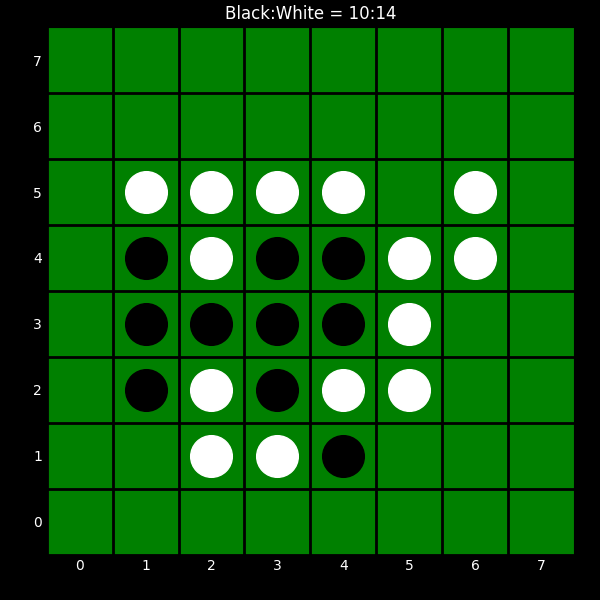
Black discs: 10
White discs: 14